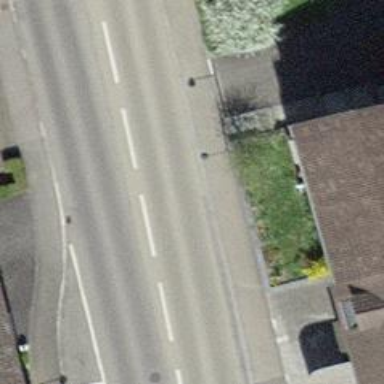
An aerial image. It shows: Sidewalk along the footway.